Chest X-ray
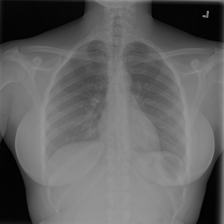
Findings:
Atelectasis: negative
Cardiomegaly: negative
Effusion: negative
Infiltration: negative
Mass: negative
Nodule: negative
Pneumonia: negative
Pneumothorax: negative
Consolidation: negative
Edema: negative
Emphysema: negative
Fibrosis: negative
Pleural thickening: negative
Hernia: negative